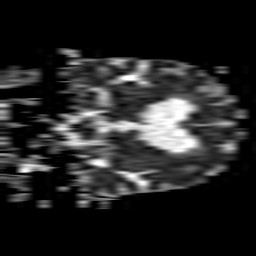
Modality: ADC
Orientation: coronal
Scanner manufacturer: philips
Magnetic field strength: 1.5 T
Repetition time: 3.406 s
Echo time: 0.06922 s